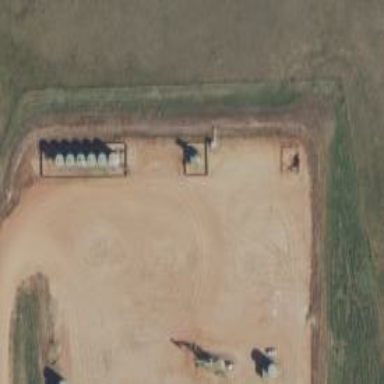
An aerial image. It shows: Storage tank with man-made structure.